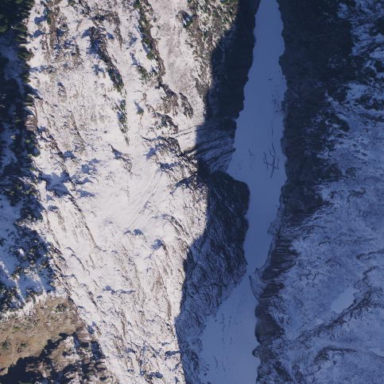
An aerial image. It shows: Majestic glacier in the distance.